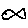
Label: fish